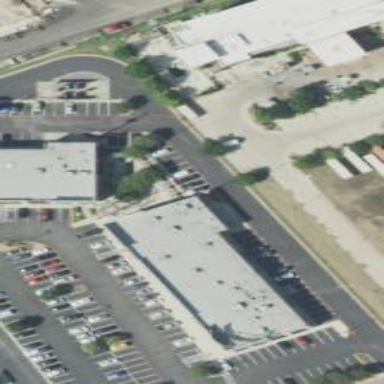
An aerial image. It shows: Retail building.